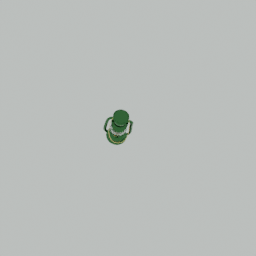
Label: lighting